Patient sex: M
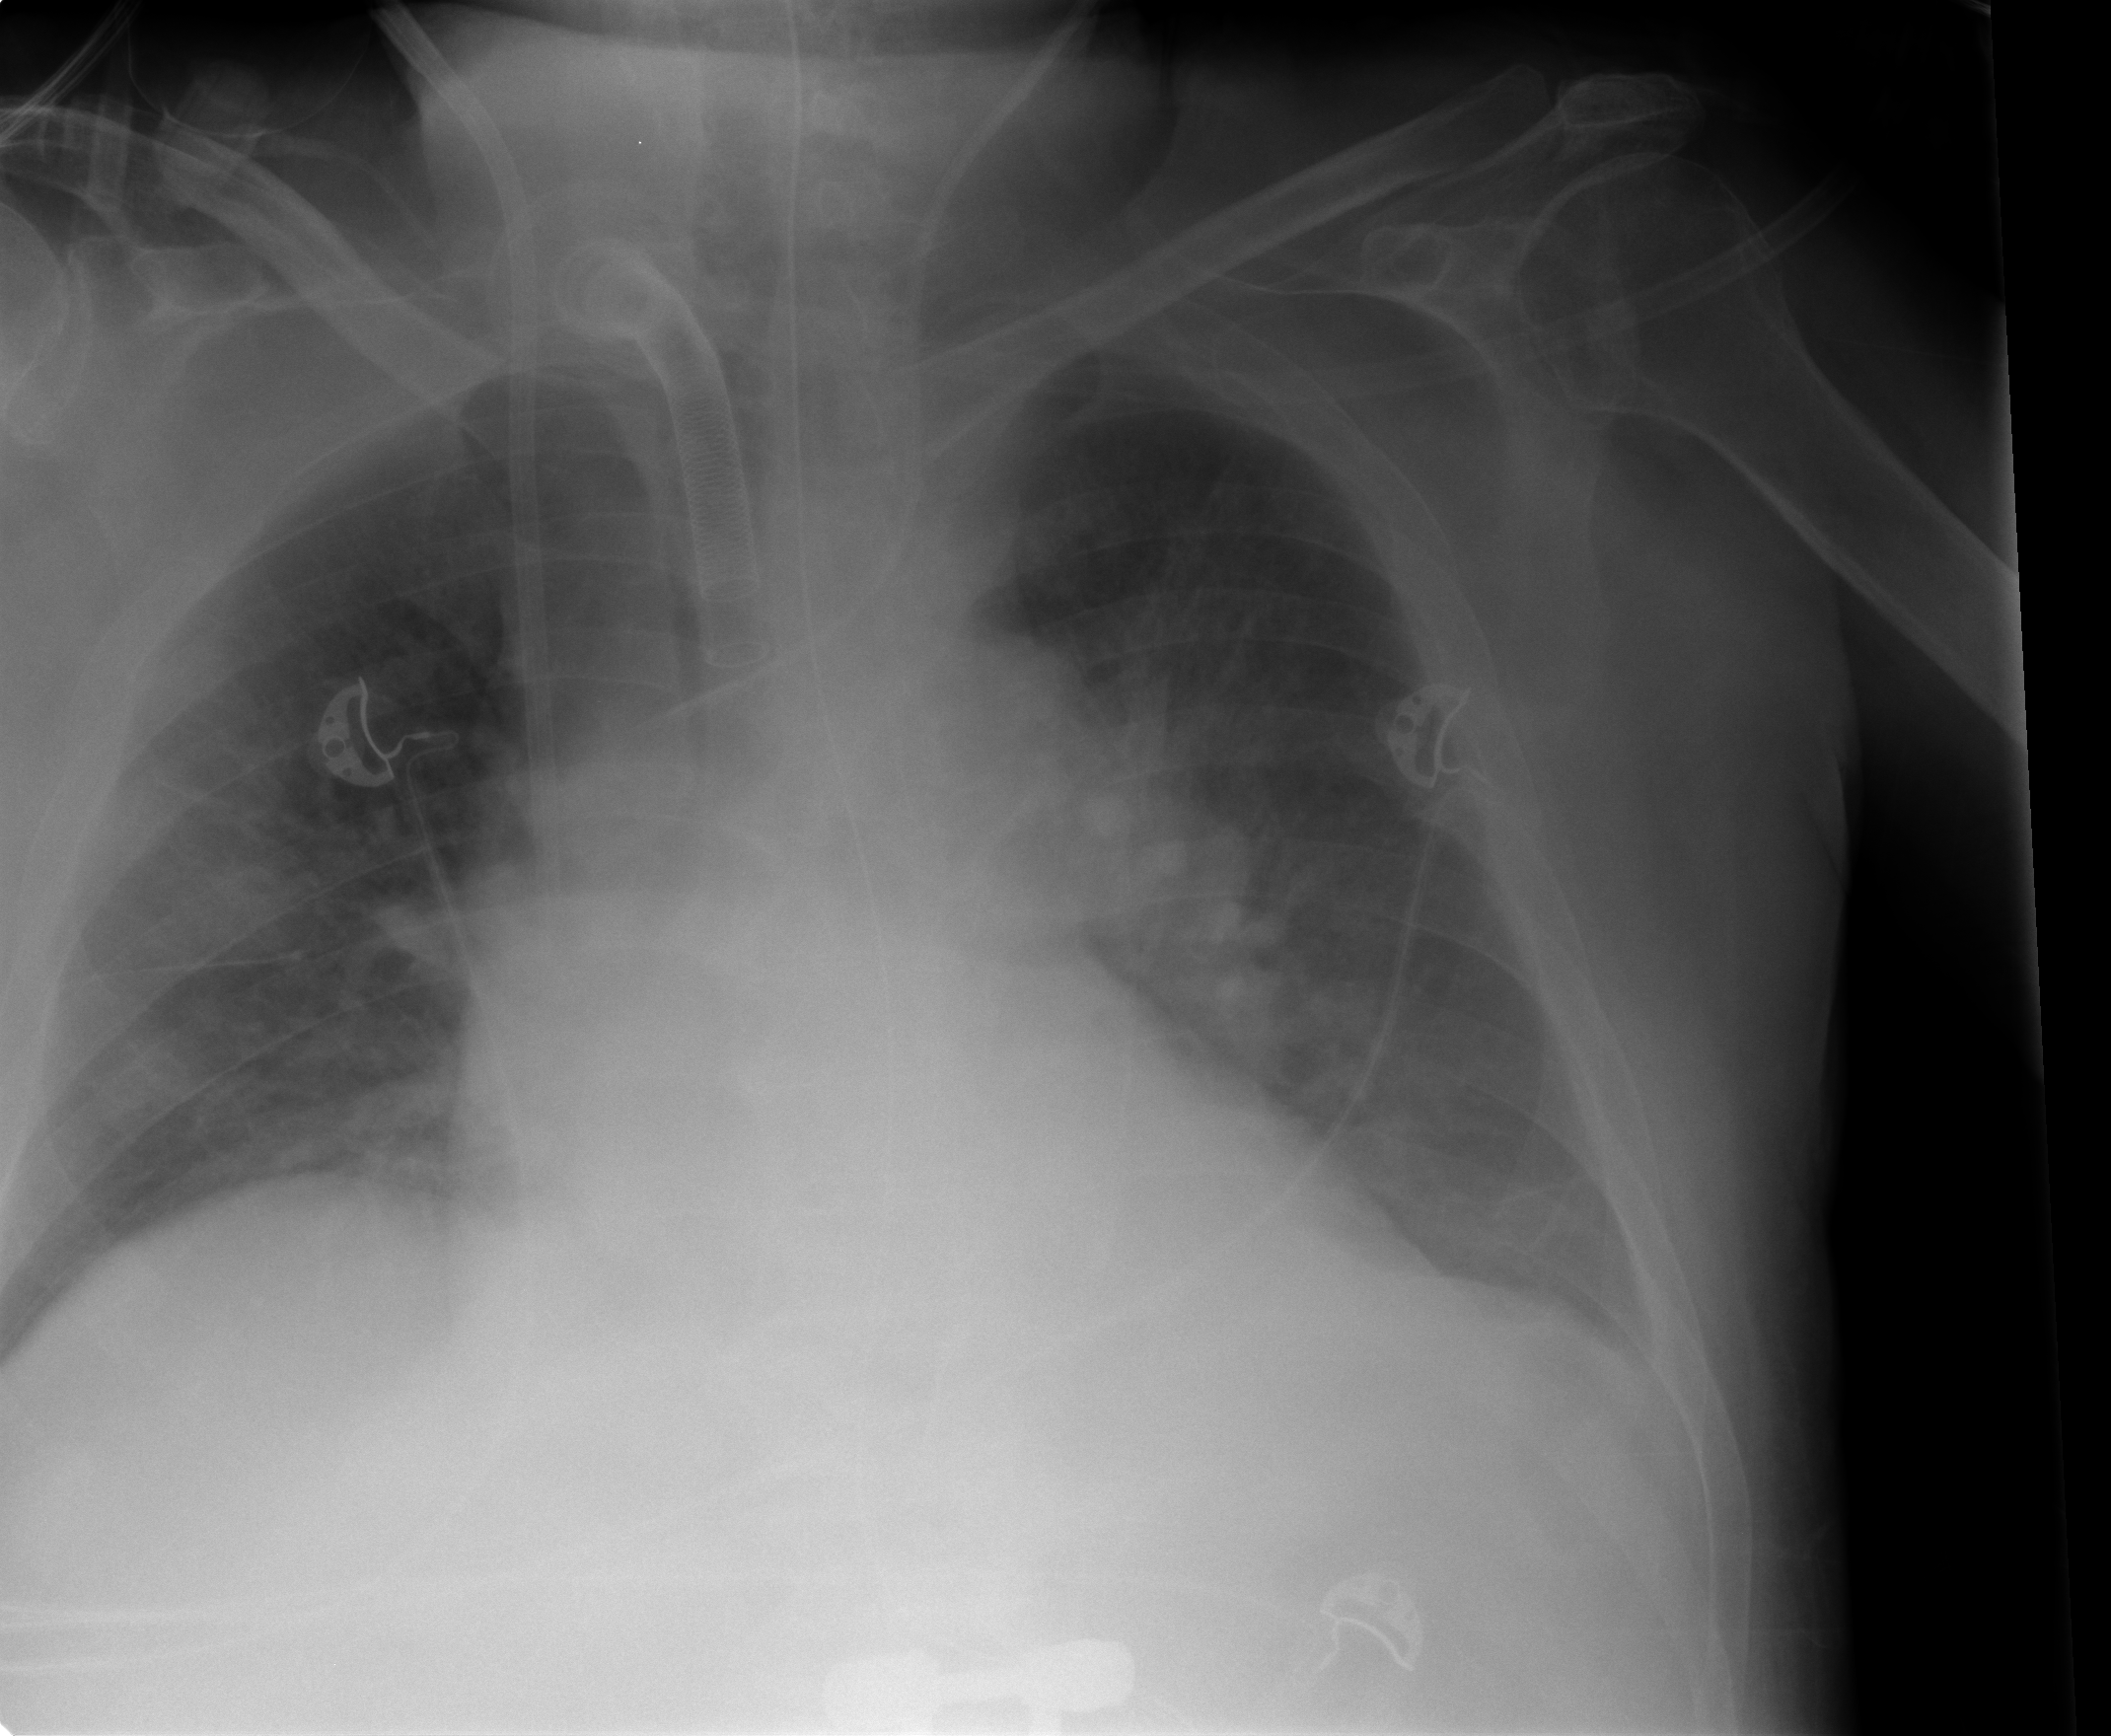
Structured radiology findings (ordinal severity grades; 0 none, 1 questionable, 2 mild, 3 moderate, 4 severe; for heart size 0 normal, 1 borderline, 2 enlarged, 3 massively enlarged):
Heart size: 2
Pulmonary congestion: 2
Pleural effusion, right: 0
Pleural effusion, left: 1
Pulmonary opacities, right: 2
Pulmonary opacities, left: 2
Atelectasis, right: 2
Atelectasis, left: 2